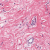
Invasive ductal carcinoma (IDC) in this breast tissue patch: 0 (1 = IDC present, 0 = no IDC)